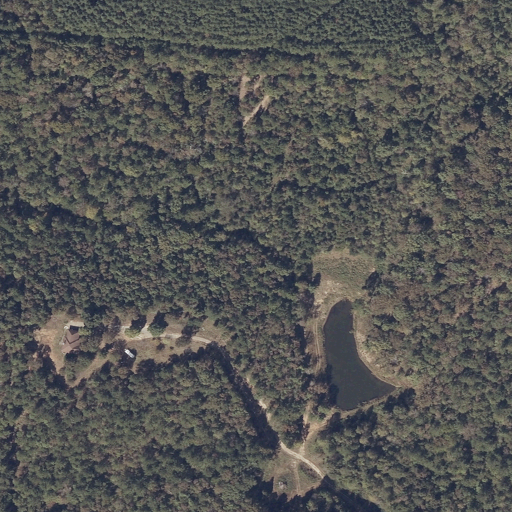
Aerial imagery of gap in Alabama named Davis Gap containing deciduous forest, mixed forest, shrub, evergreen forest, and open development